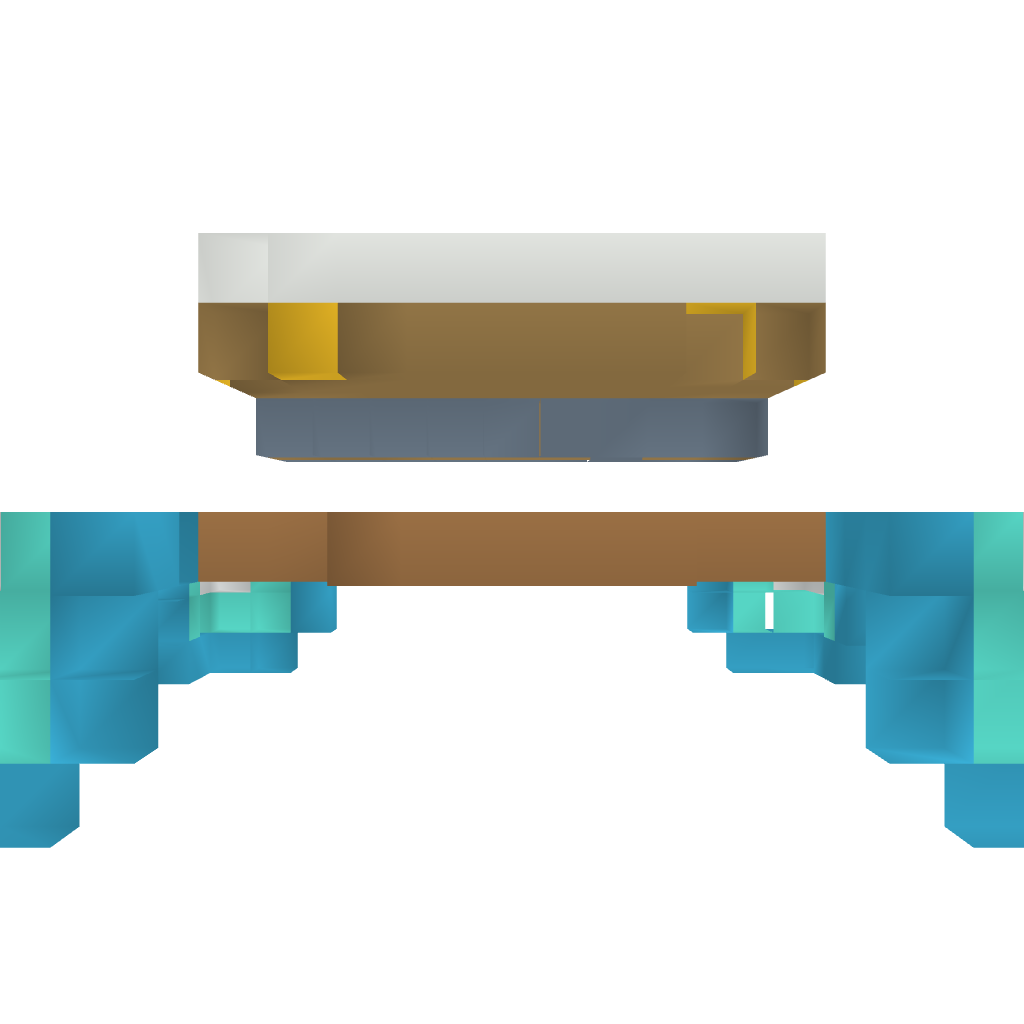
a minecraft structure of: Large Enchantment Table